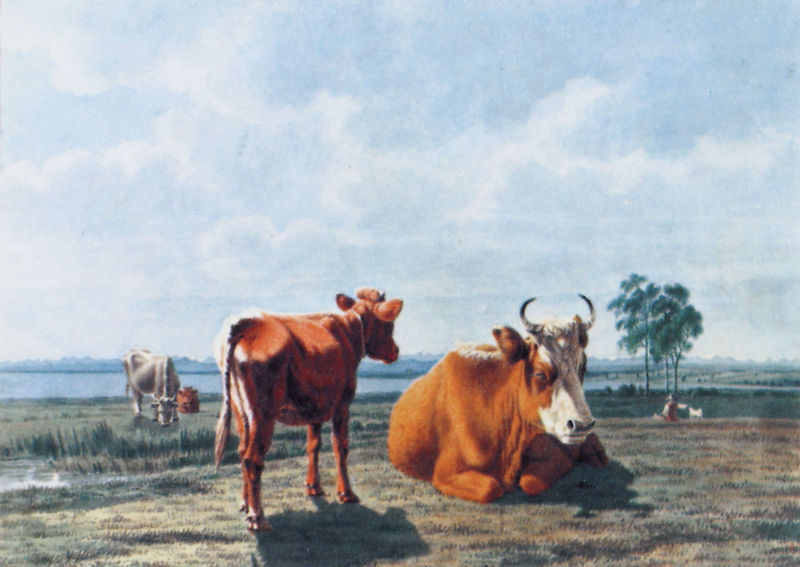
Titel: Weidelandschaft mit Rindern am Tegernsee
Künstler: Wilhelm von Kobell
Institution: Privatbesitz
Schlagwörter: baum, berg, blau, himmel, mann, meer, schatten, wasser, wolken, bäume, fluss, grün, landschaft, menschen, see, sitzen, braun, frau, weiss, gras, hund, tier, tiere, wiese, wolke, malerei, mensch, holland, horn, niederlande, horizont, kühe, natur, schilf, weide, gewässer, polder, ruhig, heu, berge, grasen, kuh, rind, romantik, liegend, fleisch, rinder, weiden, sumpf, leben, baumgruppe, fressen, hörner, haustiere, bulle, hirte, hirten, flachlandschaft, kalb, kälbchen, friedlich, 20. jahrhundert, hausrinder, vordergrund prominent